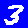
Digit: 3